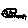
Label: moon